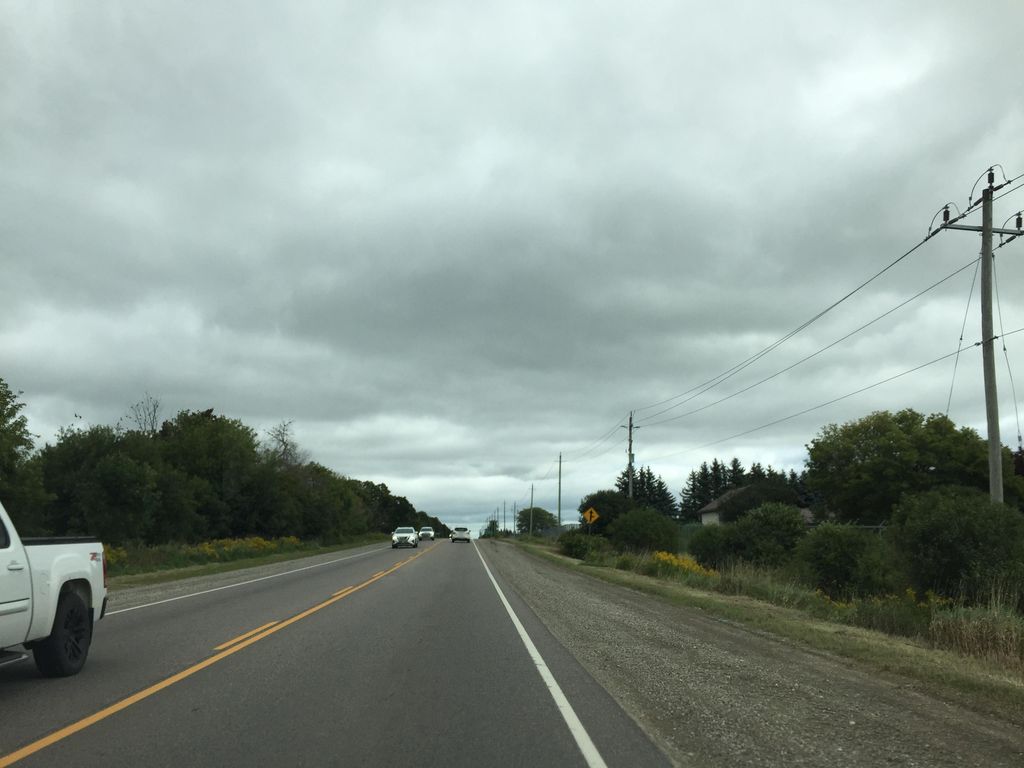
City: kitchener-waterloo